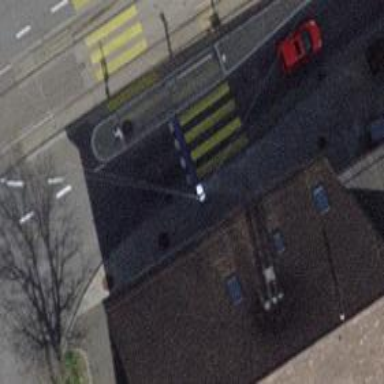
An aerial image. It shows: Crossing with traffic signals.